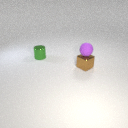
small green metal cylinder behind small brown metal cube